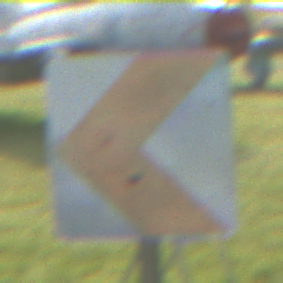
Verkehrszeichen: RichtungstafelnInKurvenKleinRechts
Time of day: SunriseSunset
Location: Outdoor (Special)
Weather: Clear
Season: NotSpecified
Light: Natural